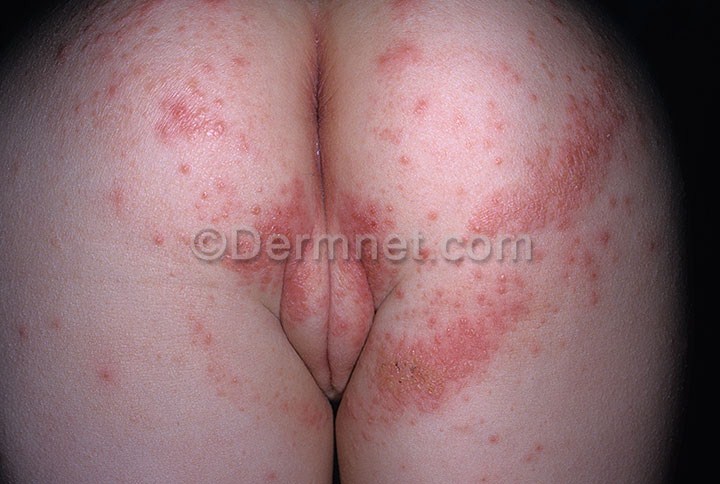
Disease: Herpes HPV and other STDs Photos